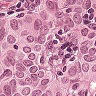
Metastatic tissue present: yes